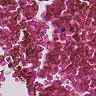
Metastatic tissue present: no